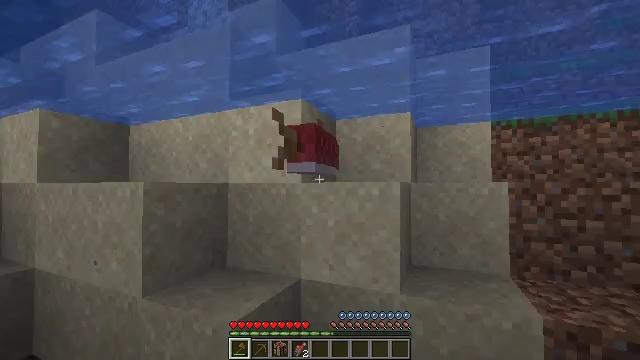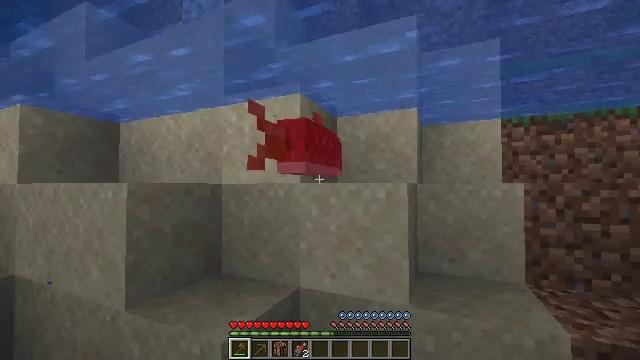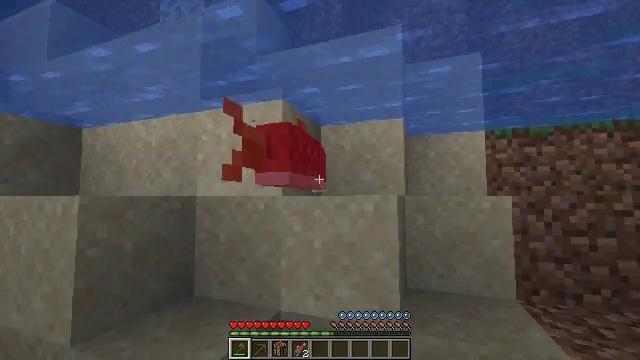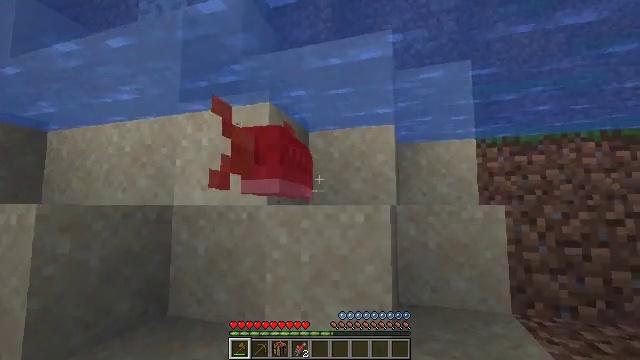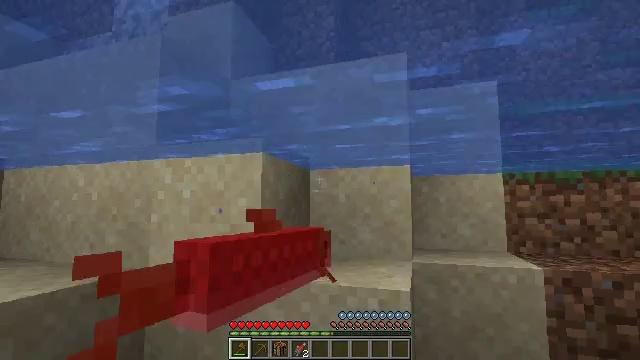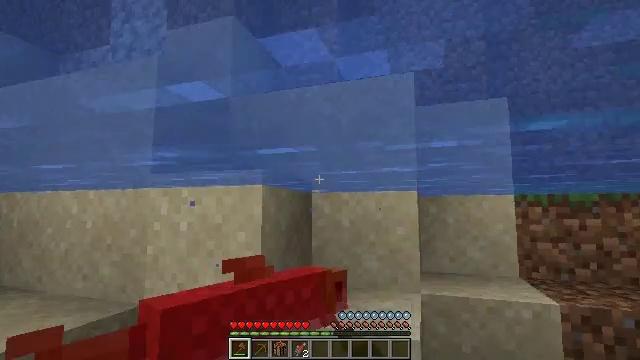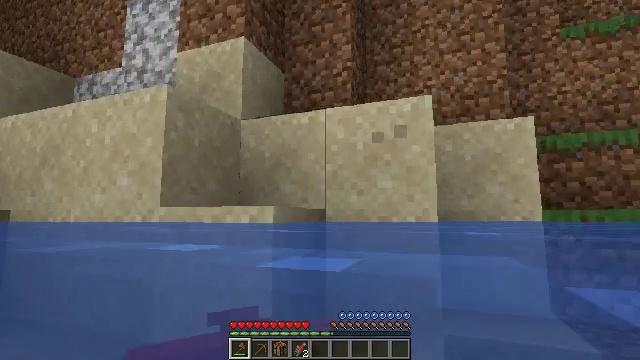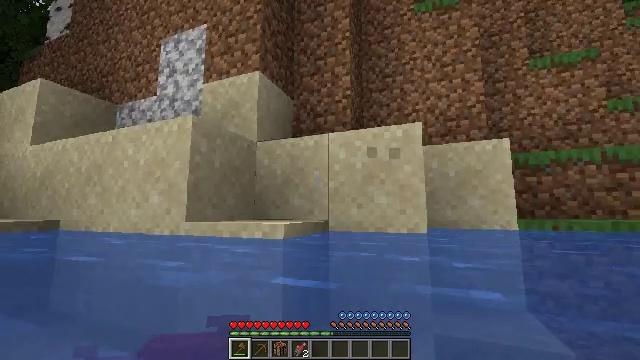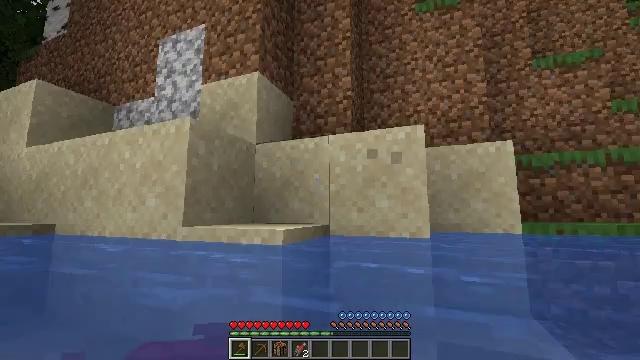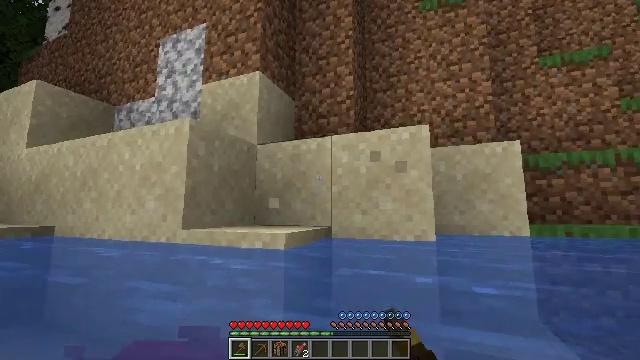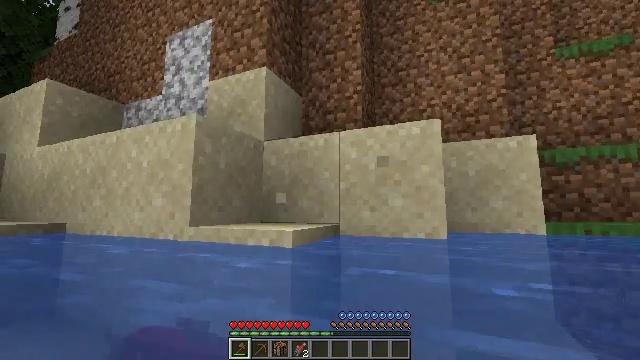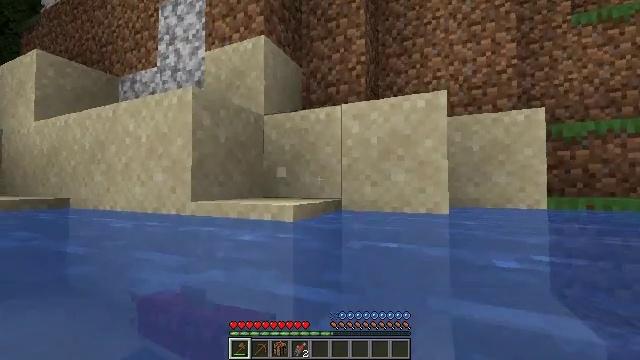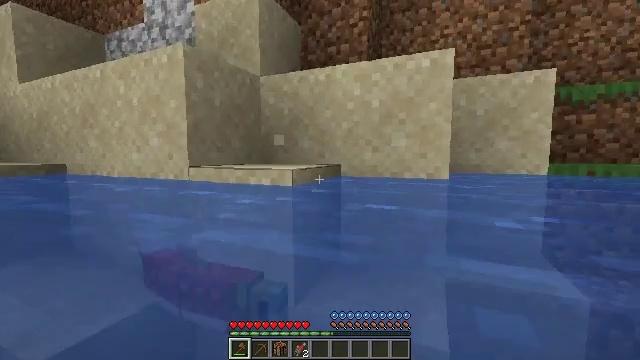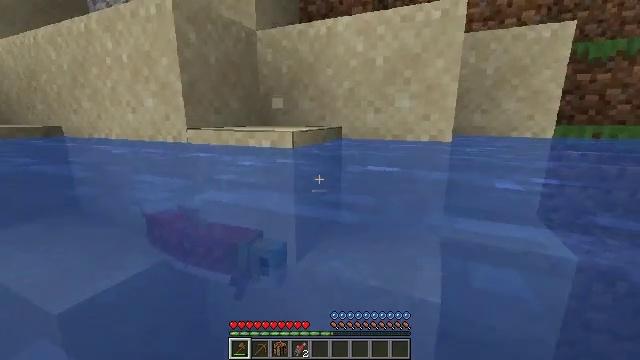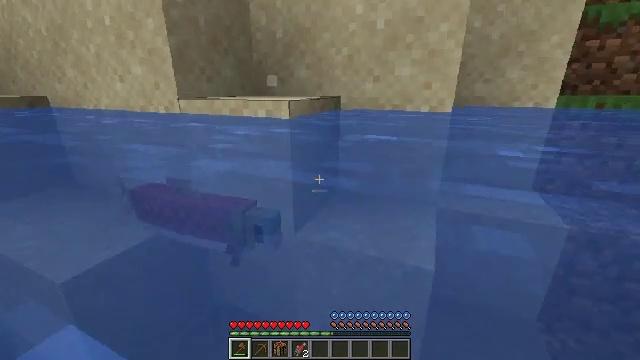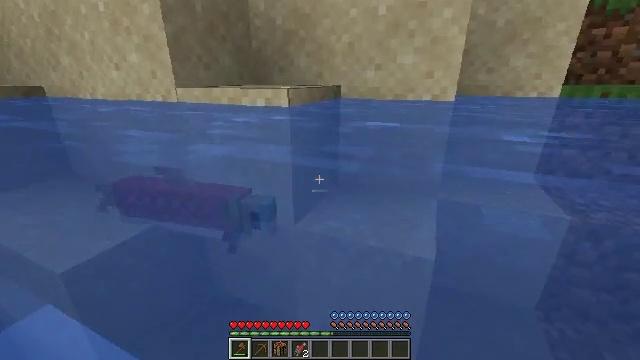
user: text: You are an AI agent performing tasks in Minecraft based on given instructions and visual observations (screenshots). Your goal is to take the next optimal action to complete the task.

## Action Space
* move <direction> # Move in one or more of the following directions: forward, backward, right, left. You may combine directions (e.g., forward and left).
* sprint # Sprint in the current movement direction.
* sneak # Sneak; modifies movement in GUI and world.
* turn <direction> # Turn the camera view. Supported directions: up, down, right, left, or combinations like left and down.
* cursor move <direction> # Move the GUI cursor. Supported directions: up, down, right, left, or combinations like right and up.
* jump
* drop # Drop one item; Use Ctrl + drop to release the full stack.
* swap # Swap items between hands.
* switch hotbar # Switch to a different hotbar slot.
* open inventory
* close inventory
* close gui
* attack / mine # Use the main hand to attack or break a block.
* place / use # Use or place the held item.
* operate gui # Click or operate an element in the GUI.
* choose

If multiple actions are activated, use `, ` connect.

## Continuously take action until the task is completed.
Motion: motion action
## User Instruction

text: Fish and kill the salmon.
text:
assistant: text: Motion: move forward, attack / mine
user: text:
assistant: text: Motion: turn right and up, attack / mine
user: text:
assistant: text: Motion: turn right and up
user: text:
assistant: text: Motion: attack / mine
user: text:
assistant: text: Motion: attack / mine
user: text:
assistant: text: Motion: turn left and up
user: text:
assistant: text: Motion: attack / mine
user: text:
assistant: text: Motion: attack / mine
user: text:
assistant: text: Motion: attack / mine
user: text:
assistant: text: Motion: turn left, attack / mine
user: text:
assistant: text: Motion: turn down
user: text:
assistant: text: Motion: turn down
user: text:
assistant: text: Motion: turn down
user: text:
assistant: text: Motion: turn down
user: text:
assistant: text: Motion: turn down
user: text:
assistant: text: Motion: turn left
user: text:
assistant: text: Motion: turn left
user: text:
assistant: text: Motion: turn left
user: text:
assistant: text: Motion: turn left and up
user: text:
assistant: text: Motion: turn left and up
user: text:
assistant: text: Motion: attack / mine
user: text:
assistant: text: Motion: attack / mine
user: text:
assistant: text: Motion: attack / mine
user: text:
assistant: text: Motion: move forward, attack / mine
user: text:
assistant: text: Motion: move forward, attack / mine
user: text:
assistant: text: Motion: move forward, attack / mine
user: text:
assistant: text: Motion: move forward, attack / mine
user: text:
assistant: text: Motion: move forward, turn right
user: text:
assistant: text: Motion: move forward, turn right and up
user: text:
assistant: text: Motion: move forward, attack / mine